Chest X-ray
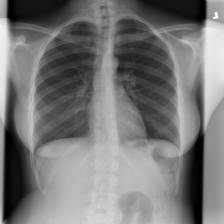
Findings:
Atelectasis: negative
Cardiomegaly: negative
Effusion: negative
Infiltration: positive
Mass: negative
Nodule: negative
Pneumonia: negative
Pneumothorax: negative
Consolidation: negative
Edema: negative
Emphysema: negative
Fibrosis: negative
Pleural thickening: negative
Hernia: negative